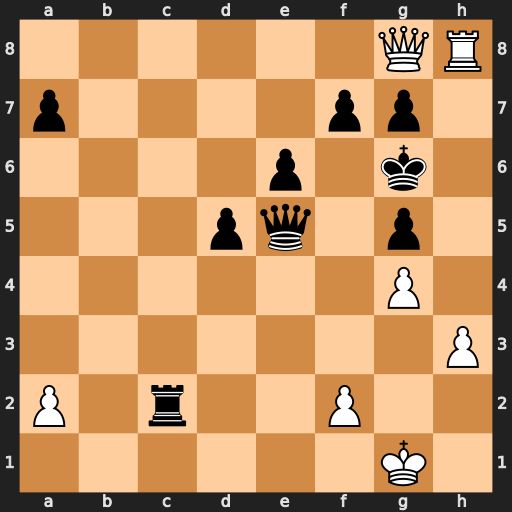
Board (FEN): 6QR/p4pp1/4p1k1/3pq1p1/6P1/7P/P1r2P2/6K1
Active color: w
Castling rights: -
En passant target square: -
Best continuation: Qh7+ Kf6 Qxc2